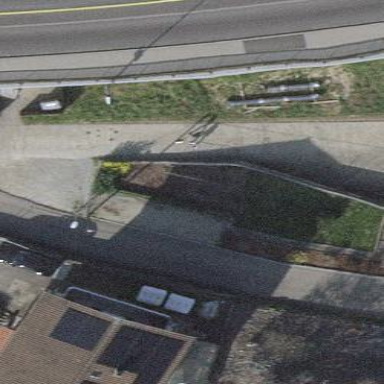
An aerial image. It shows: Residential garden enclosed by fence.